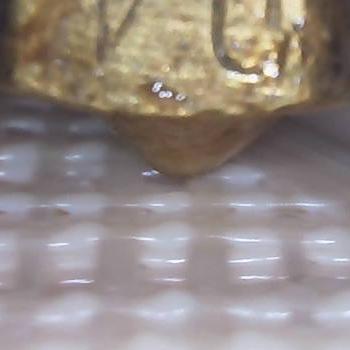
Flow rate: 52%